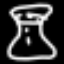
Label: hourglass